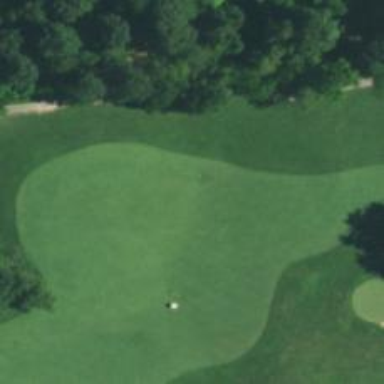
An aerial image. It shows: Golf hole.